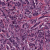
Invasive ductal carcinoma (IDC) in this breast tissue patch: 1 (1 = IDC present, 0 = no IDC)